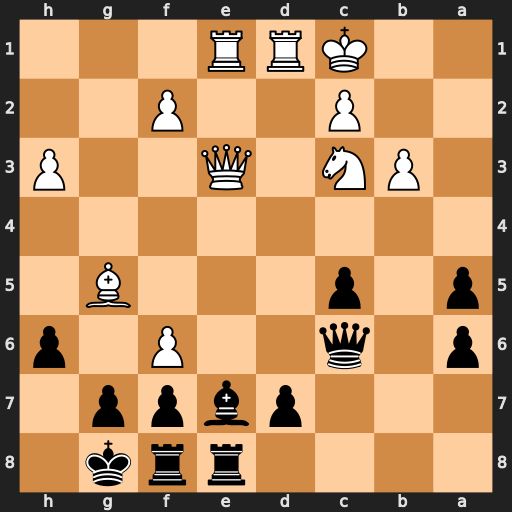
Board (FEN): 4rrk1/3pbpp1/p1q2P1p/p1p3B1/8/1PN1Q2P/2P2P2/2KRR3
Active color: b
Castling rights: -
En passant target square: -
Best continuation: Bxf6 Qxe8 Bxg5+ Kb1 Rxe8